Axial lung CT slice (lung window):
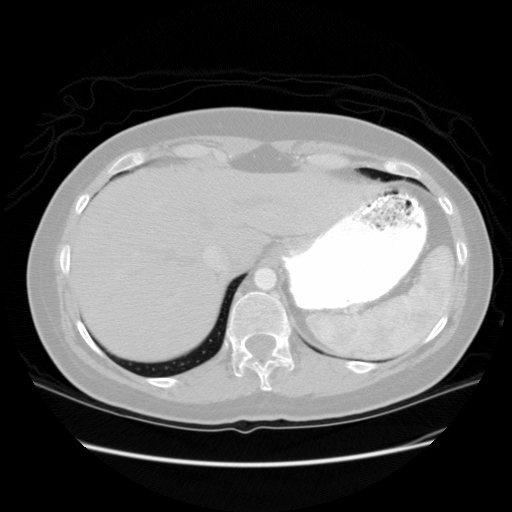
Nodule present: no